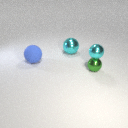
small green metal sphere in front of large cyan metal sphere